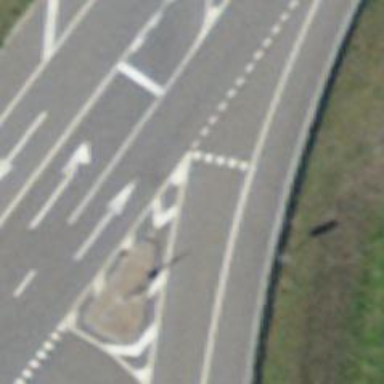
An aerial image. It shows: Asphalt motorway link.